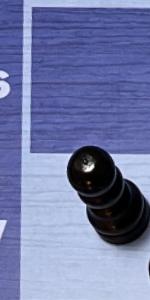
Label: Pawn_Black